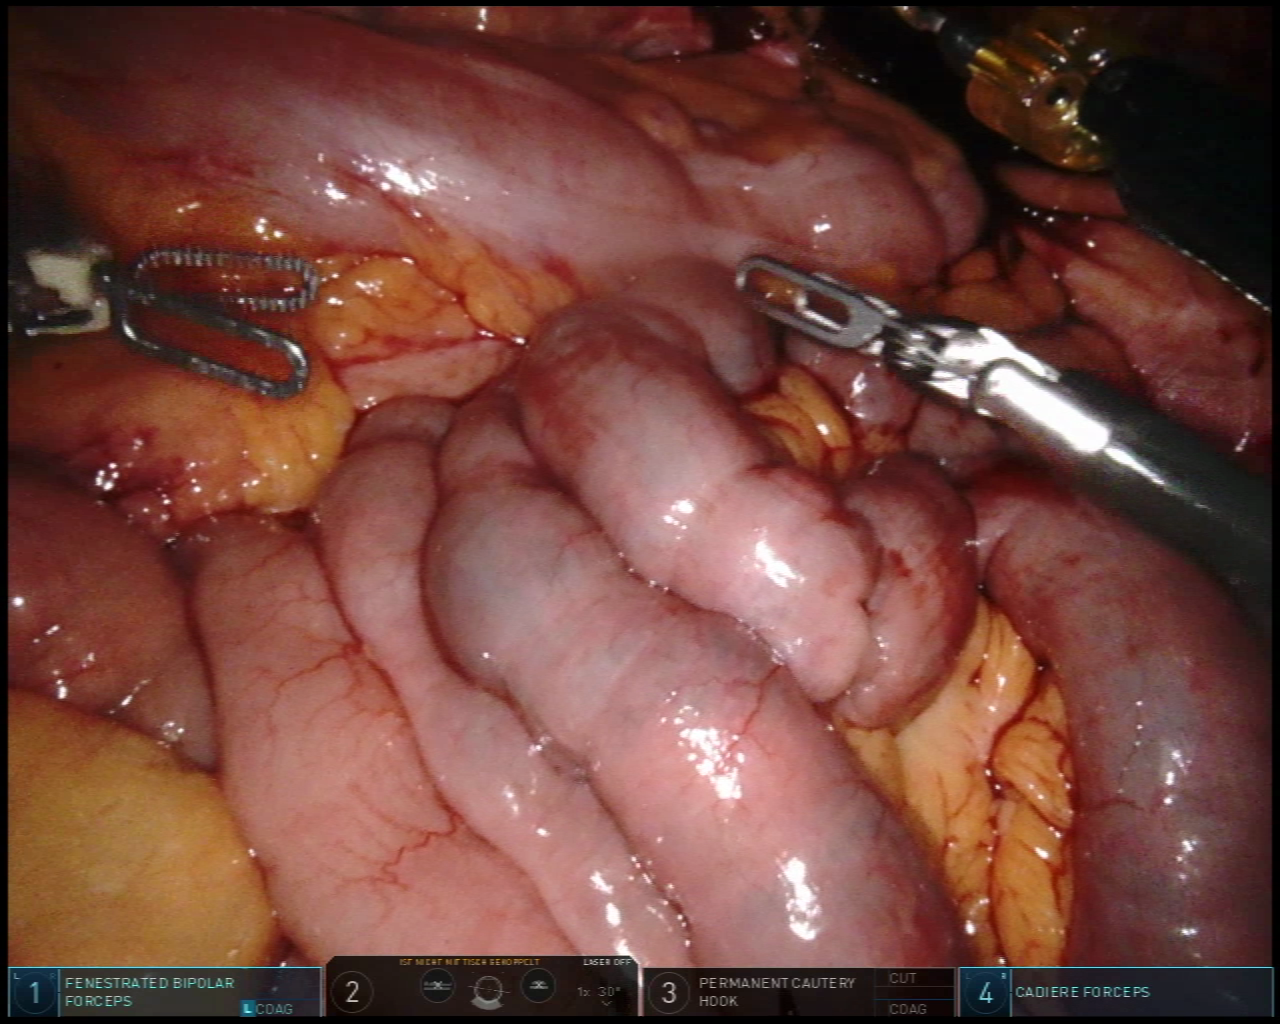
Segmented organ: colon
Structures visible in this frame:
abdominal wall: no
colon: yes
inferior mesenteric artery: no
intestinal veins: no
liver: no
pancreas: no
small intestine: yes
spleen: no
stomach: no
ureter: no
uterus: no
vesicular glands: no